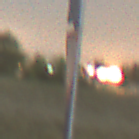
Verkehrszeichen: VorfahrtGewaehren
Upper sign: RichtungsangabeDurchPfeile9
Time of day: Night
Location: Outdoor (Nature)
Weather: Clear
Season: NotSpecified
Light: Natural